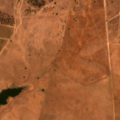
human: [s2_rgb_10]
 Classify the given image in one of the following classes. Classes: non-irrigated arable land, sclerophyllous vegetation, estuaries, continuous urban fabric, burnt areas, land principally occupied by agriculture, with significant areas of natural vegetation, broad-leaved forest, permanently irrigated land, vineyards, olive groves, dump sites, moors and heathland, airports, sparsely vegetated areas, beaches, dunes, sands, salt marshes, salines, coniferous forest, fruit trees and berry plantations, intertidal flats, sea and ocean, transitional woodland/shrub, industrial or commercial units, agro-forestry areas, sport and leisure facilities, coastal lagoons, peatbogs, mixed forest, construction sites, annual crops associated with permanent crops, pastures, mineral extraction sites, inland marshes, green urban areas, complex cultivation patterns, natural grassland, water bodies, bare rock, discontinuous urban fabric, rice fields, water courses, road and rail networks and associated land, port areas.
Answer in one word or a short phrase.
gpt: non-irrigated arable land, permanently irrigated land, agro-forestry areas